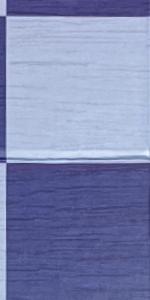
Label: Empty